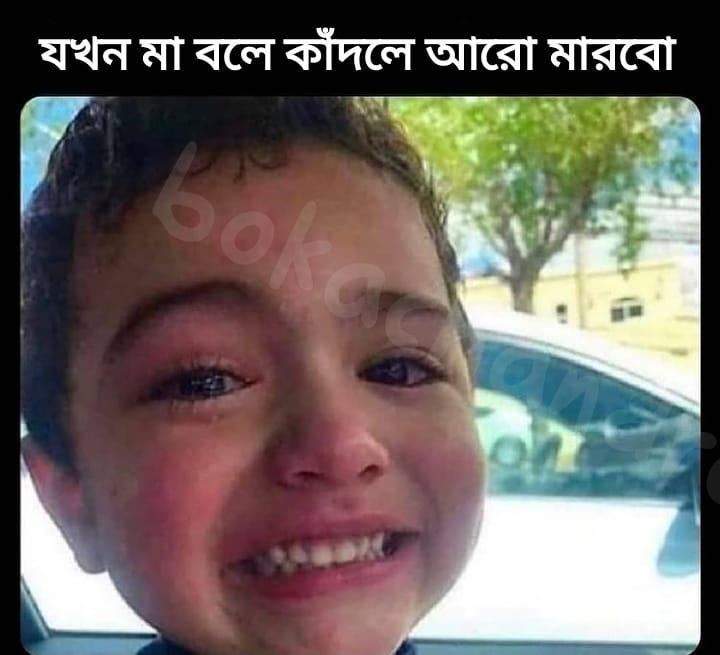
Text: যখন মা বলে কাঁদলে আরো মারবো
Label: Non Hate